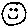
Label: smiley face